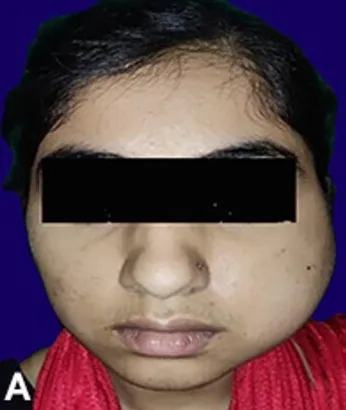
Draining sinus with pus discharge evident at the left mandibular third molar region.
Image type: medical_photograph (oral_photograph)